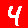
Digit: 4